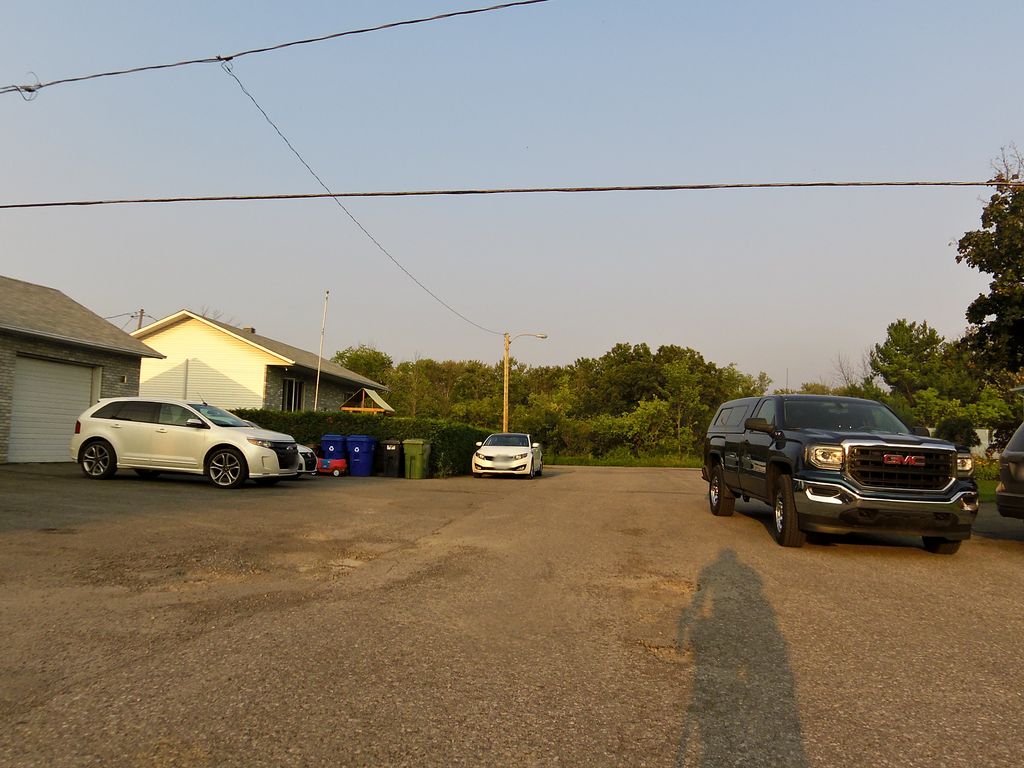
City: ottawa-gatineau